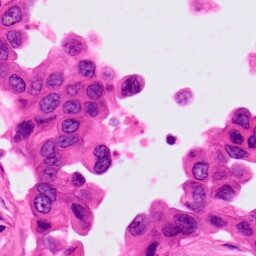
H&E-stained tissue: Lung